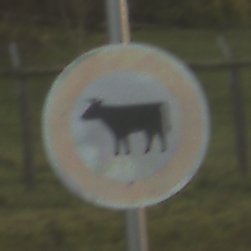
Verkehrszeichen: VerbotViehtrieb
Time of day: SunriseSunset
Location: Outdoor (Nature)
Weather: PartlyCloudy
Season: NotSpecified
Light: Natural